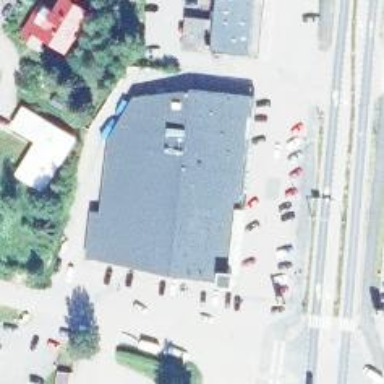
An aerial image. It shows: Supermarket.